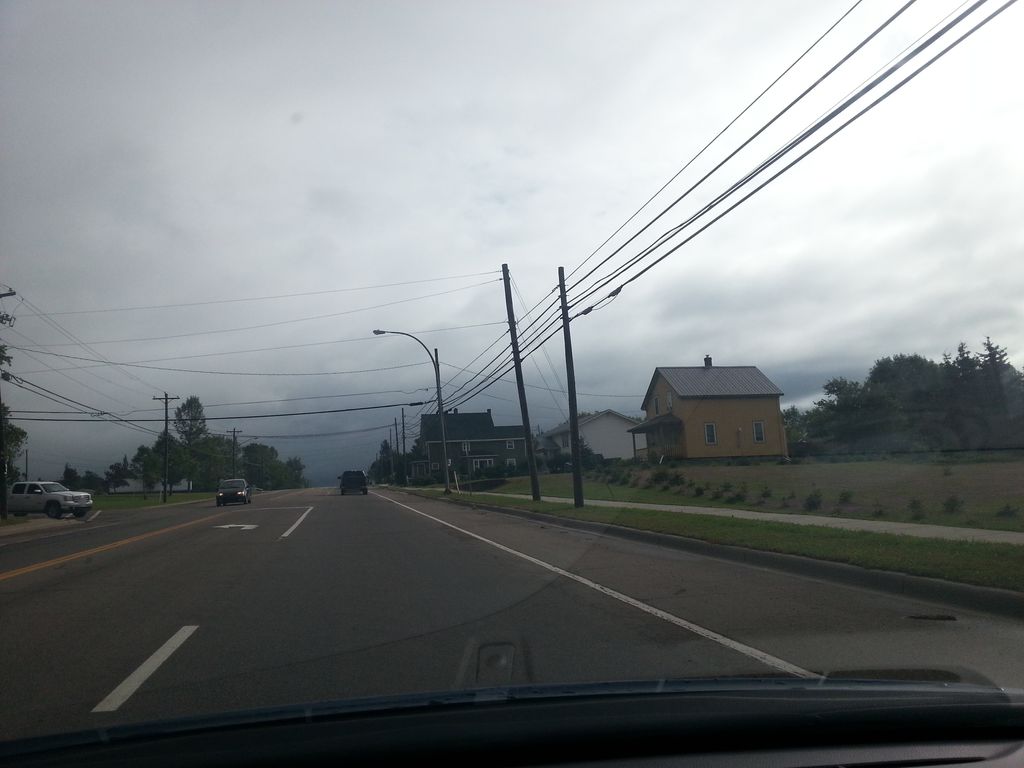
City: charlottetown